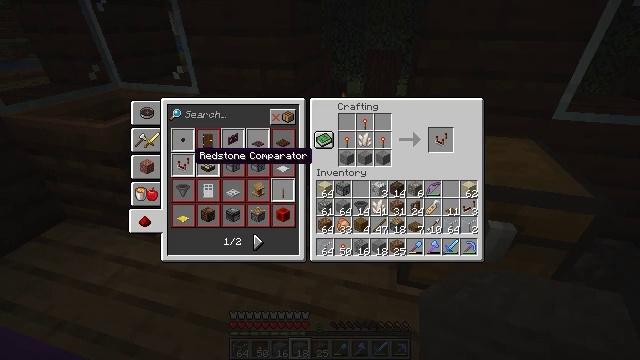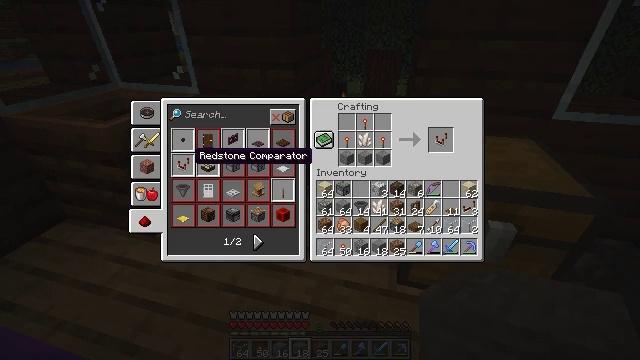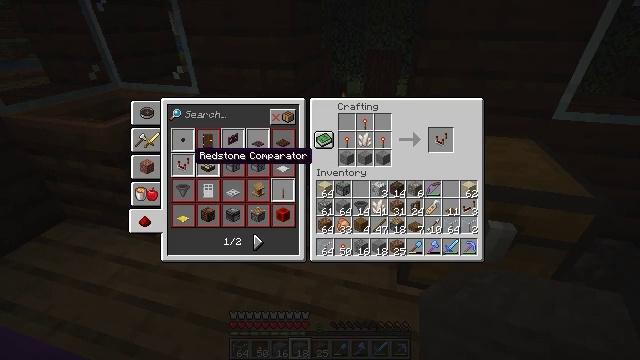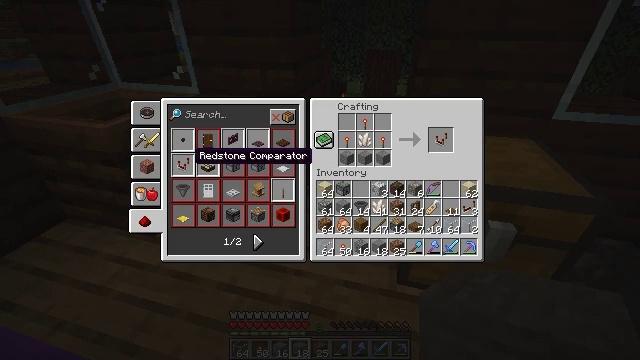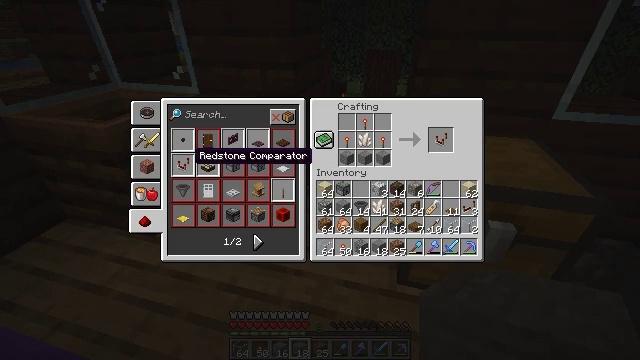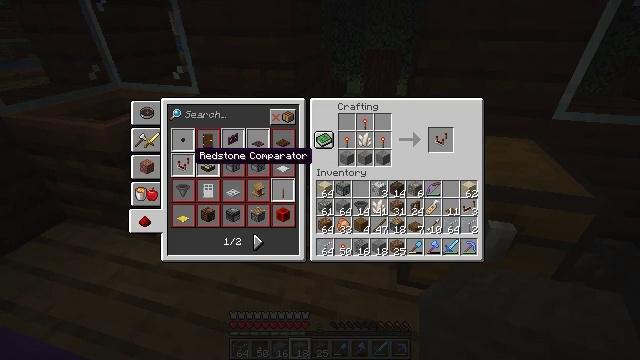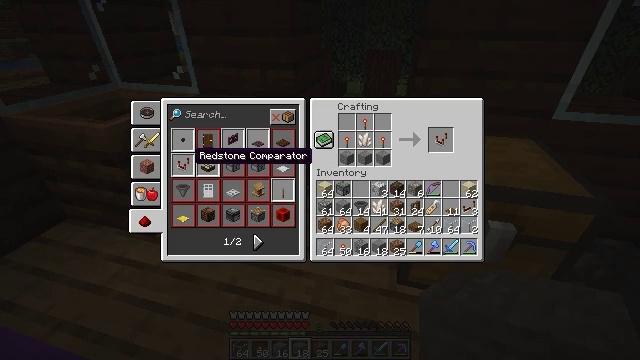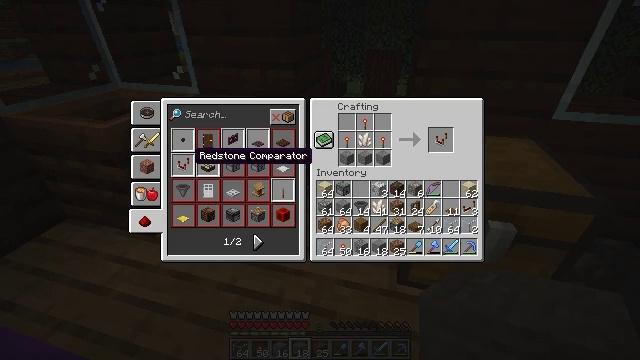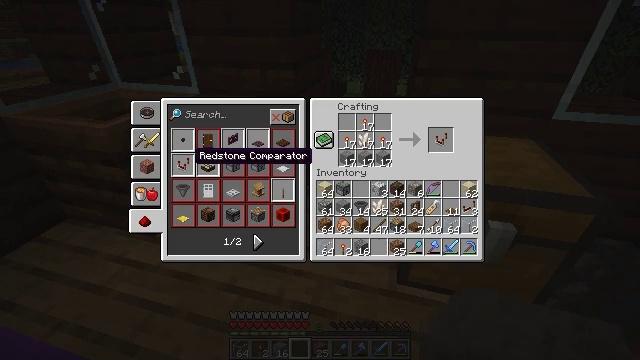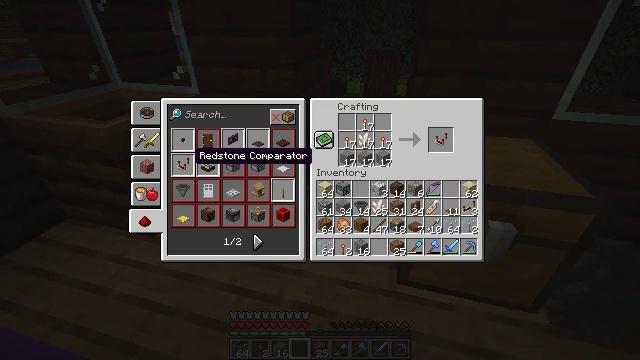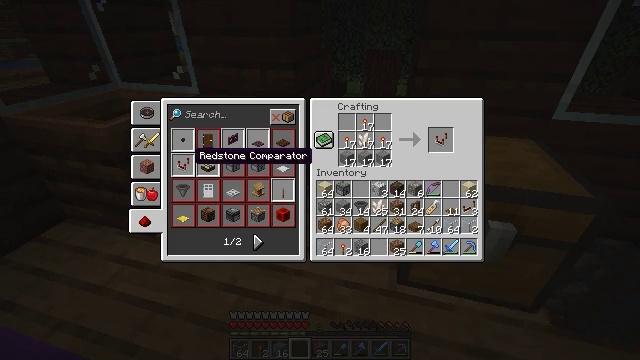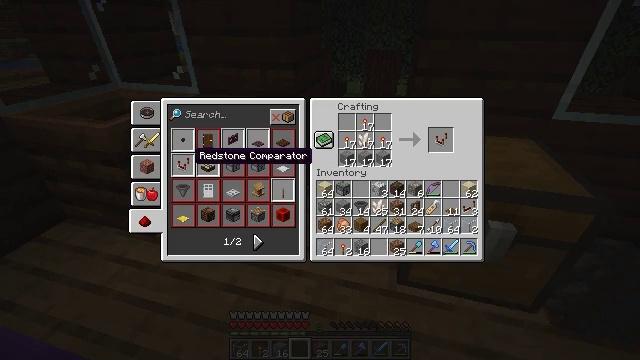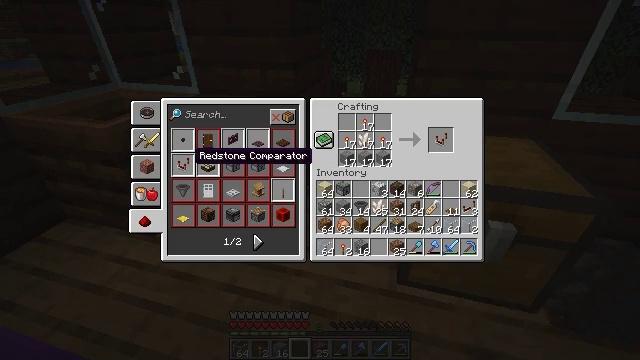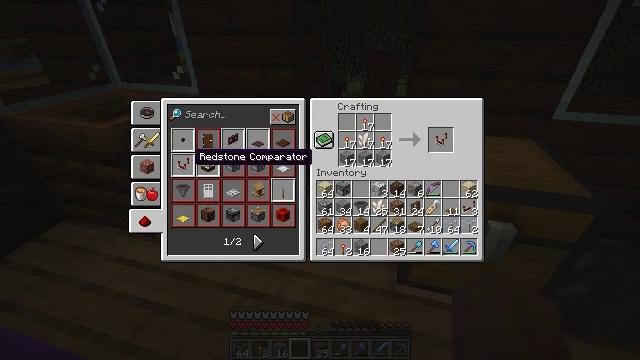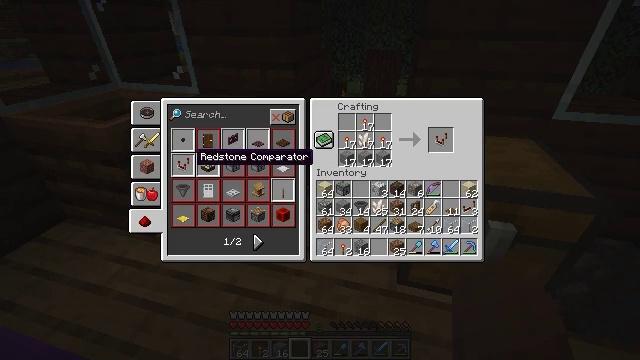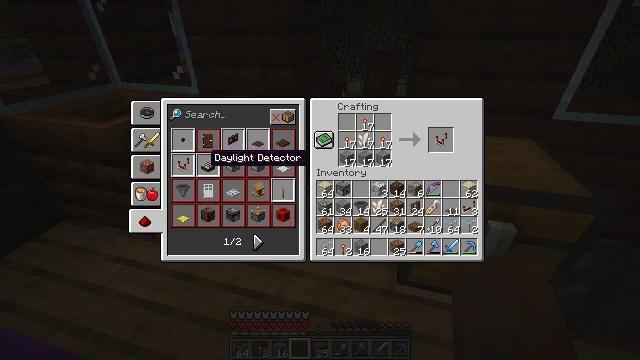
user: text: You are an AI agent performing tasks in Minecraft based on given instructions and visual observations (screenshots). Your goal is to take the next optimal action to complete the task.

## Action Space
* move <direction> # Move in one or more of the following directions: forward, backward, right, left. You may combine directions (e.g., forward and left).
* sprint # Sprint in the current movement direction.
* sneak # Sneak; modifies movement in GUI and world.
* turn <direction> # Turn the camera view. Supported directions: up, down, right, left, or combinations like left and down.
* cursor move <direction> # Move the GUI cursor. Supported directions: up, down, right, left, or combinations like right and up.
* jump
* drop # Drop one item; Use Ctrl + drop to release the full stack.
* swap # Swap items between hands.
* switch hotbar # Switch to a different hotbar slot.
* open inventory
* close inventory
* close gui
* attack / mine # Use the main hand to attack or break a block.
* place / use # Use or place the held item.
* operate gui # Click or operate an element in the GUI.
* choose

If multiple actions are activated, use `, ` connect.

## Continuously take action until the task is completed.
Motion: motion action
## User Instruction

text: Make a comparator with the right materials.
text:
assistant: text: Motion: sneak
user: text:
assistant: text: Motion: sneak, operate gui
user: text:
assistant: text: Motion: sneak, operate gui
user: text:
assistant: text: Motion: sneak
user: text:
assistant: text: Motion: sneak
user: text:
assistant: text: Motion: sneak
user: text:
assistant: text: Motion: sneak
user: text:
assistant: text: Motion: sneak
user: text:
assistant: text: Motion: sneak
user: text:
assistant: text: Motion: sneak
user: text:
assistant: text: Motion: sneak
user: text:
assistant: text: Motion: sneak
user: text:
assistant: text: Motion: sneak
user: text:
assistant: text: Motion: sneak
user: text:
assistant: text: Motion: sneak, cursor move right
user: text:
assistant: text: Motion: sneak, cursor move right
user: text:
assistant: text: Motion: sneak, cursor move right
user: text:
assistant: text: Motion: sneak, cursor move right
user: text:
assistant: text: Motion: sneak, cursor move right
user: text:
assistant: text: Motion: sneak, cursor move right
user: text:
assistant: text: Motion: sneak, cursor move right
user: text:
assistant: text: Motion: sneak
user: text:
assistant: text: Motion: sneak
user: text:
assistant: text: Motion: sneak
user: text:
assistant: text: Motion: sneak, cursor move left
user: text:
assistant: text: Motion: sneak
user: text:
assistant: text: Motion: sneak
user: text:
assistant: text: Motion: sneak
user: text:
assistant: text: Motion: sneak
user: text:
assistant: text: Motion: sneak